Field crop: maize
Growth stage: 1
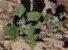
Species: chenopodium